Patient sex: F
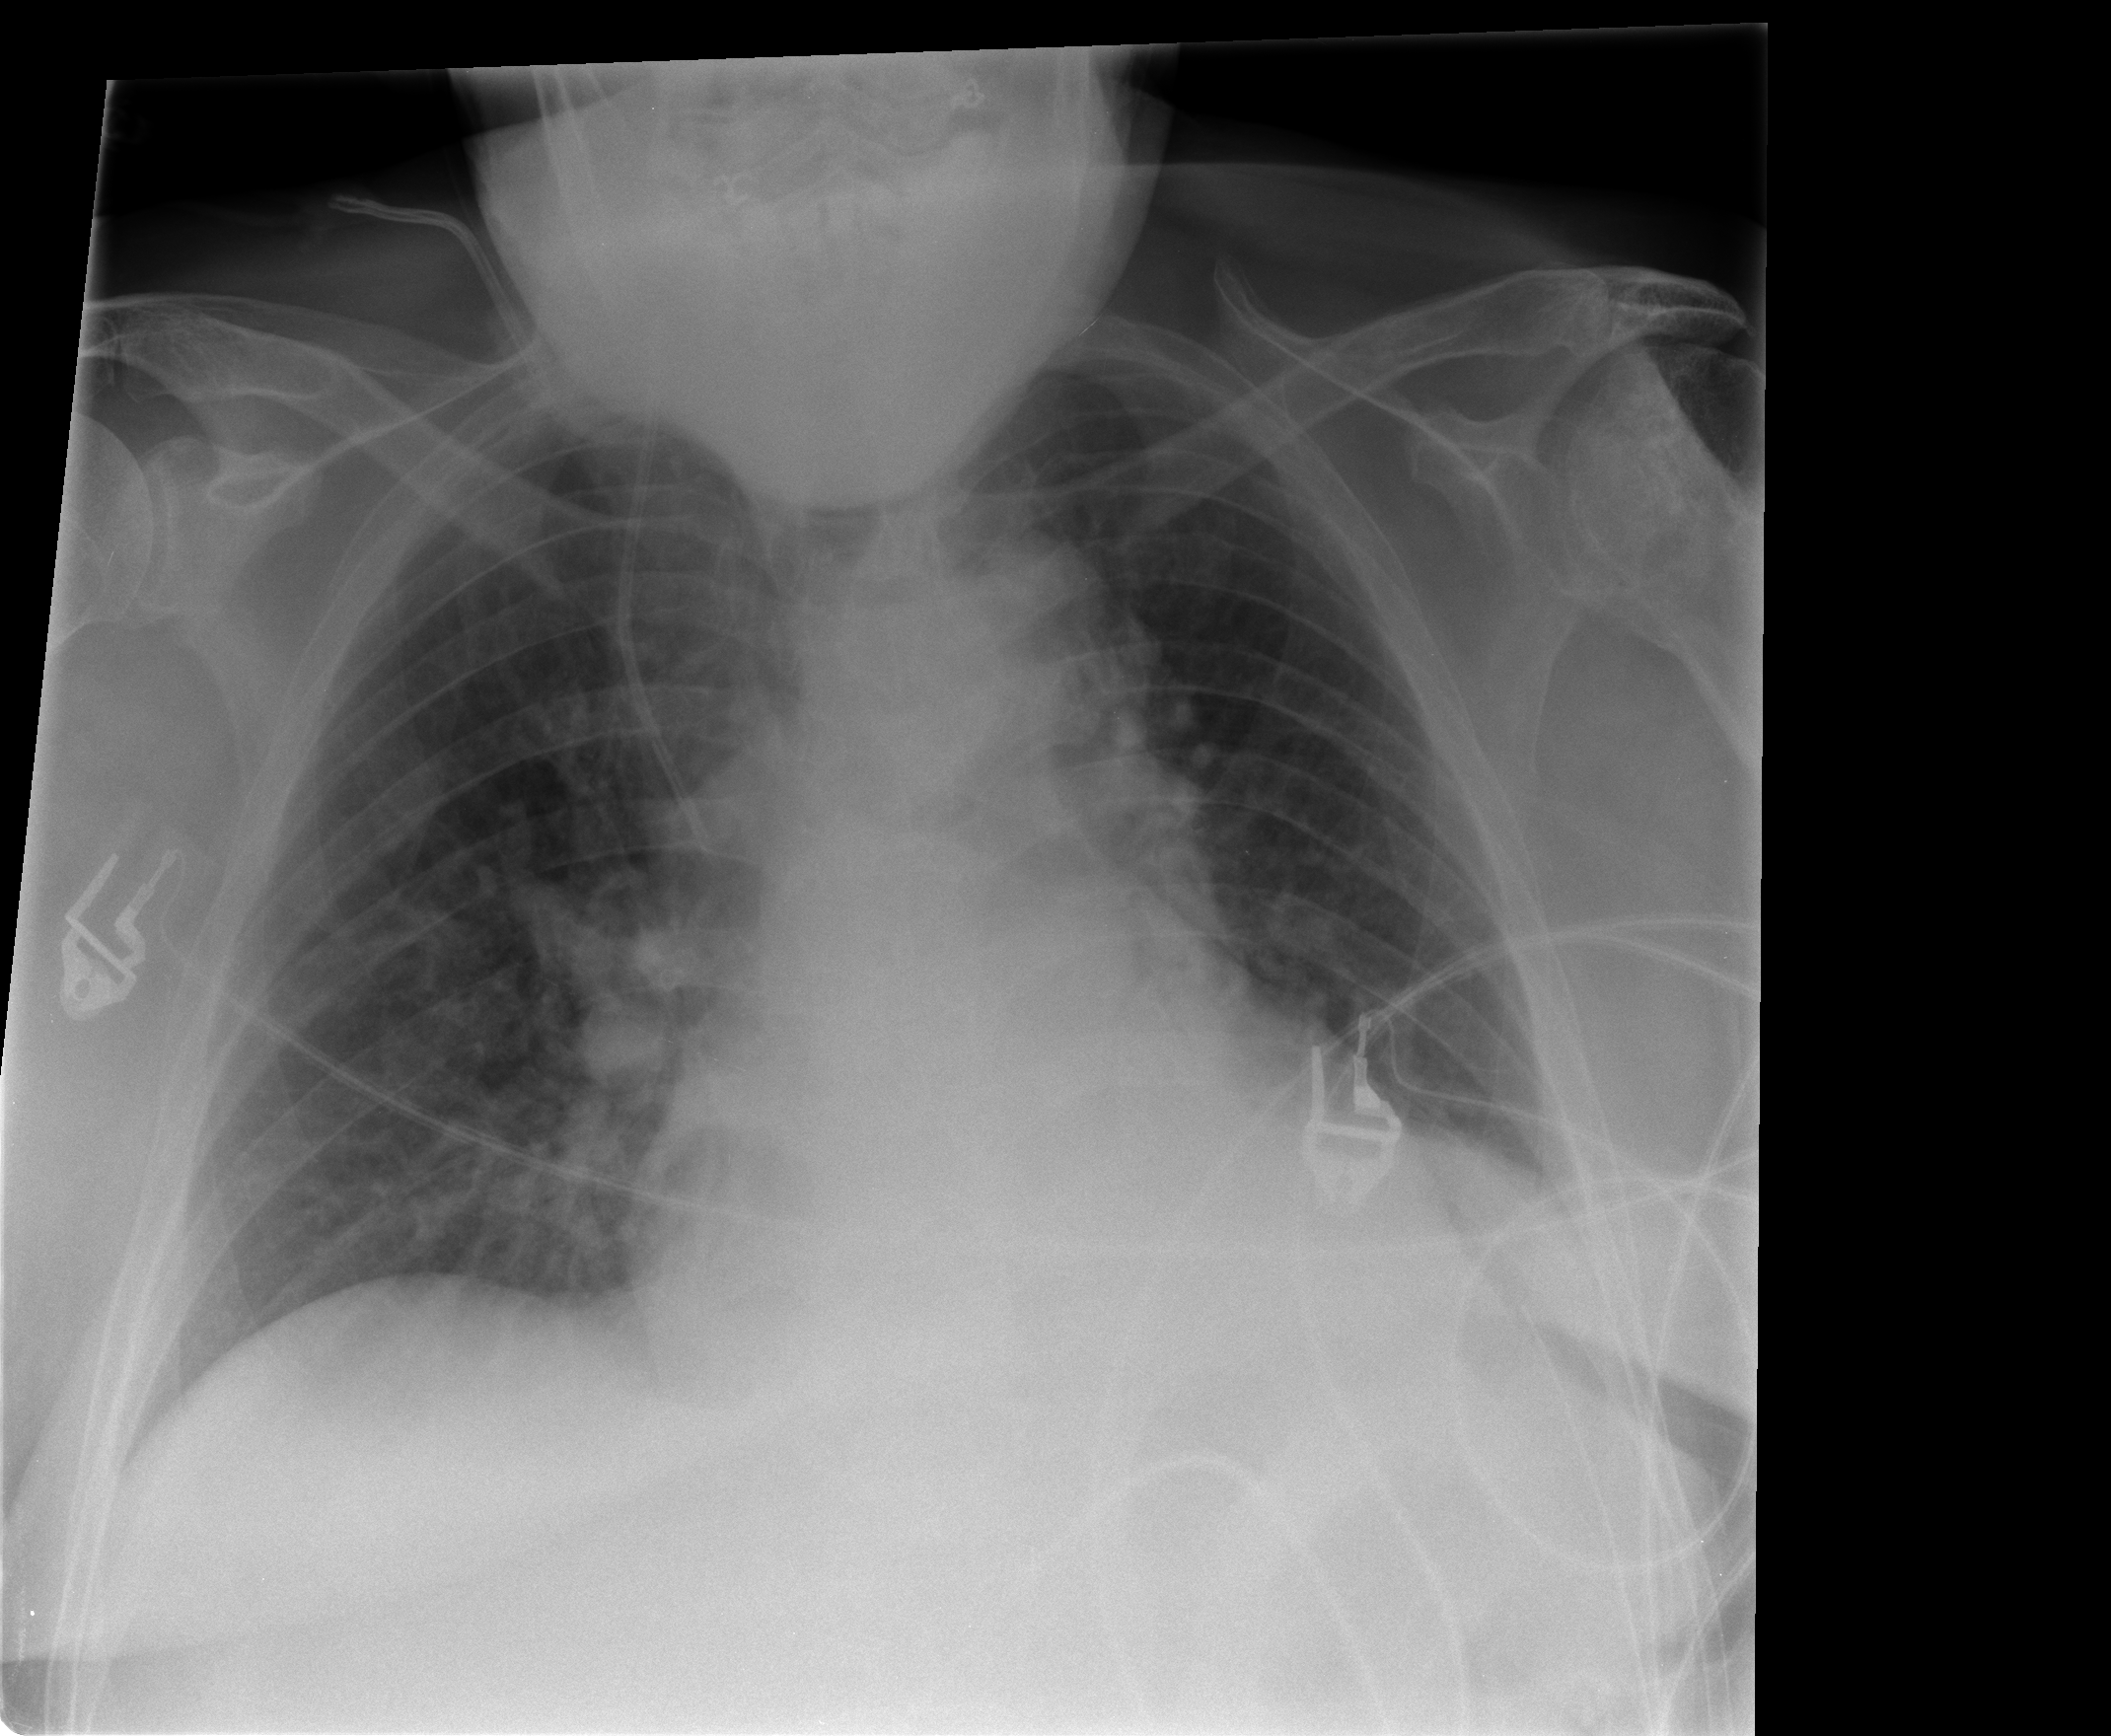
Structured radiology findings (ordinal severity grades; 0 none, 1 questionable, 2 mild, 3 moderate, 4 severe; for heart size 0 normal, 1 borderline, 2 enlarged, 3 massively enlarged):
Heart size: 2
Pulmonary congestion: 2
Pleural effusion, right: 0
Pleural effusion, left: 2
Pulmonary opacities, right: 0
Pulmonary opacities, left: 0
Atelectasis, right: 0
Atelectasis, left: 0